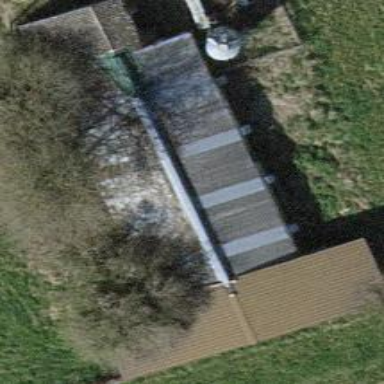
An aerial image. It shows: Rural barn.